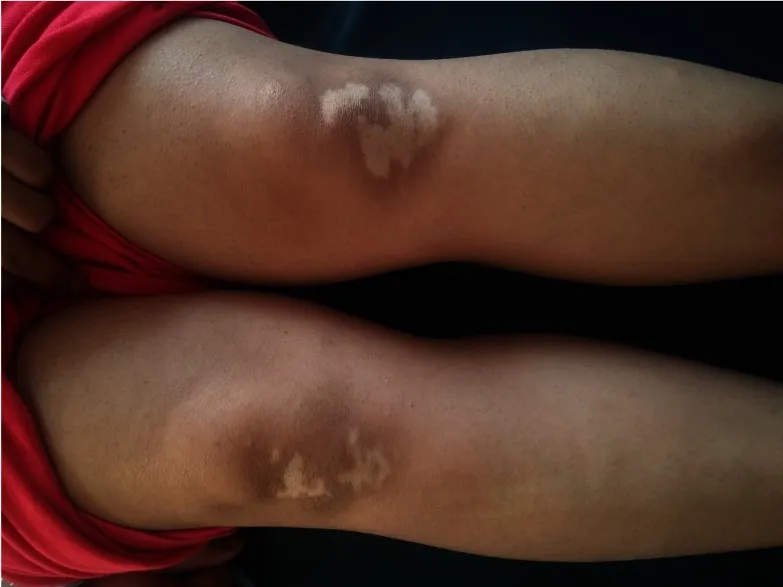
Depigmented patches on the bilateral knees.
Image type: medical_photograph (skin_photograph)